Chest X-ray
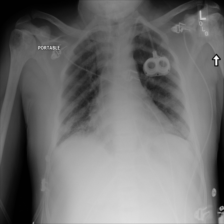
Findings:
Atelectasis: positive
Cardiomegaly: negative
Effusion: negative
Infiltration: negative
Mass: negative
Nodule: negative
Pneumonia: negative
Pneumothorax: negative
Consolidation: negative
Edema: negative
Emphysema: negative
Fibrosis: negative
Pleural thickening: negative
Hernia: negative